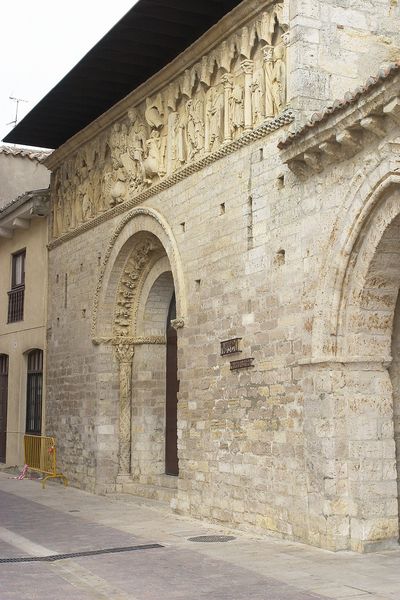
Titel: Kirche Santiago in Carrion de los Condes
Standort: Carrion de los Condes, Kirche Santiago (EU - E)
Schlagwörter: himmel, gelb, stadt, braun, fenster, straße, säule, säulen, tür, dach, gebäude, wand, architektur, stein, steine, gitter, kirche, dachziegel, rund, relief, bogen, fassade, pflaster, dächer, mauer, steinmauer, rundbogen, treppe, detail, stufen, tor, foto, eingang, fugen, antike, torbogen, rom, fries, portal, sims, gesims, statuen, sandstein, antik, fresken, heilige, verzeirung, rinne, römisch, antenne, tympanon, gulli